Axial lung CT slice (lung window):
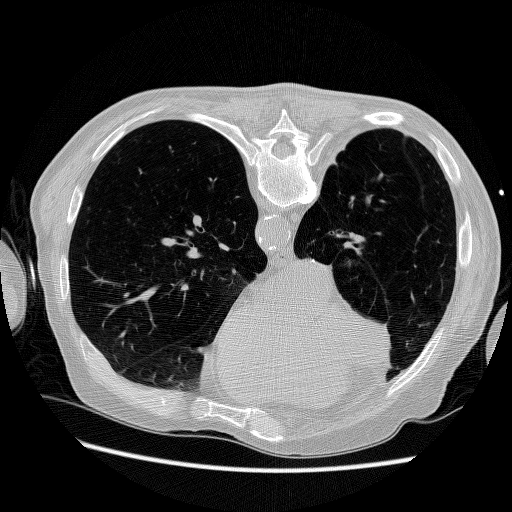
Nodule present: no